Question: I have just started playing with OpenGL ES 2.0, I managed to draw a 256x256 image and fill the entire viewport(320x460 in size). the image is scaled, as the screenshot shown below, but this is not desired, what I want is drawing the image in its original size from a specified 2D coordinate, say, from coordinate(10, 10) to coordinate(266, 266), looks like I need some kind of projection, but I don't know much about projection and I don't know how to start with it.
Any advice will be greatly appreciated.
I just found <URL>, and now I know it is because that the vertices I specified fill the entire viewport. now my question would be how do I map my image to the texture coordinate system? How do I calculate the 'X' and 'Y' coordinates of each of the 4 vertices so the image can fit just right on the texture surface without being scaled?
Thank you so much, @Slartibartfast, it is just that easy, I feel so dumb that I didn't get it right at the first place.
In case someone else needs this, the following are the vertices I specified to draw that little cute donkey from the upper left corner:
'''
typedef struct {
float position[2];
float textureCoor[2];
} Vertex;
const Vertex vertices[] = {
{{-1, 1}, {0, 0}},
{{0.6, 1}, {1, 0}},
{{0.6, -0.113}, {1, 1}},
{{-1, -0.113}, {0, 1}},
};
const GLubyte indices[] = {
0, 1, 2,
2, 3, 0
};
'''

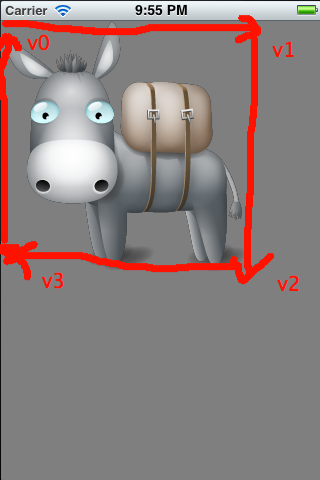
Answer: As far as I can see. If you want to map the image exactly to the screen, the vertices you need to specify must be scaled accordingly.
You have used coordinates spanning from -1 to 1 in both X and Y dimensions. Now this specifies the entire screen dimensions, which you have access to when you specify viewport.
Let the screen dimensions are sw and sh, and image dimensions are tw and th.
Since the width of the screen (sw) in terms of vertice coordinates is 2 (-1 to 1), width covered by image will be 2*tw/sw. Similarly height is 2*th/sh.
Now you can specify your vertices to go from (-1,-1) to (-1 + 2*tw/sw, -1 + 2*th/sh), this will keep the image scaled and draw at the top left corner.